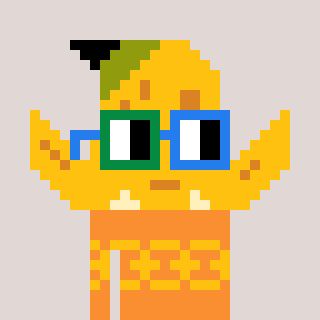
a pixel art character with square green and blue glasses, a banana-shaped head and a orange-colored body on a warm background